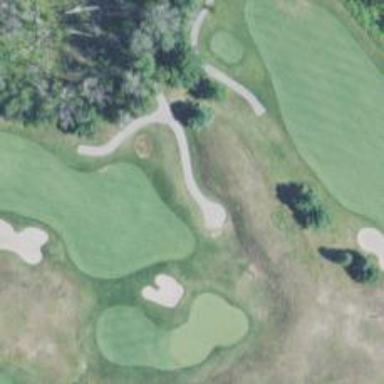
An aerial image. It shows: Path used for both walking and golf.